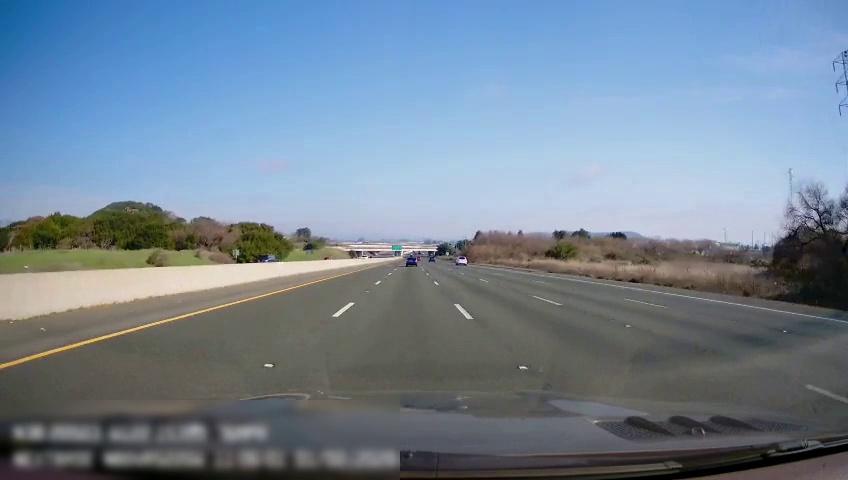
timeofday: Day
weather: Sunny
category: Drivable Space
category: Vehicles | Car
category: Vehicles | SUV
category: Vehicles | Truck
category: Lanes | Current Lane
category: Lanes | Alternate Lane
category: Lanes | Current Lane
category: Lanes | Alternate Lane
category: Lanes | Alternate Lane
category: Lanes | Alternate Lane
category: Traffic | Signs